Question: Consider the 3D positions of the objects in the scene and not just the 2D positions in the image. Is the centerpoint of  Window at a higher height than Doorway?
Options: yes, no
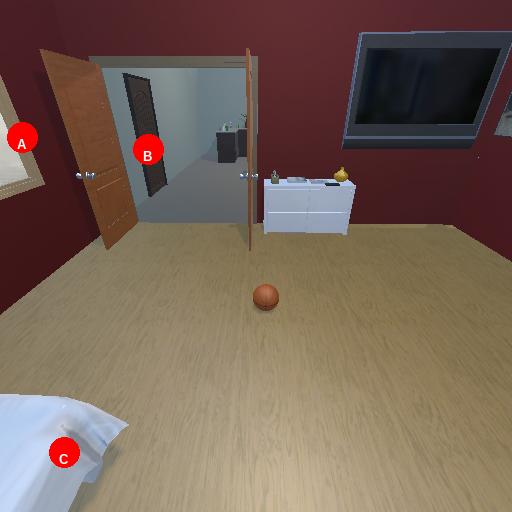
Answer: yes